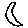
Label: moon